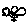
Label: bird